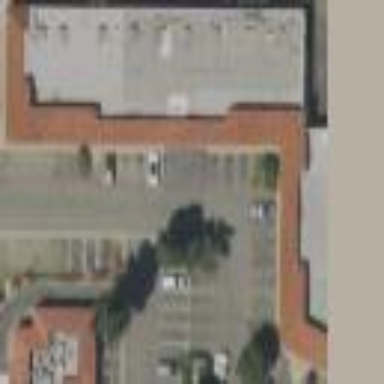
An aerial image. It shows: Retail building.